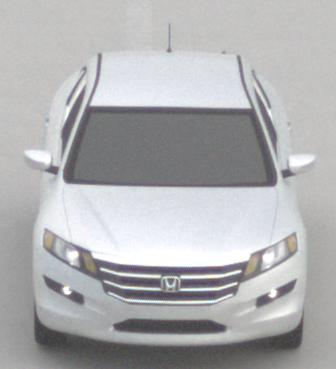
Make: Honda
Model: Crosstour
Detailed model: -
Model produced from: 2009
Model produced until: 2012
Doors: 4
Color: white
Road condition: dry road
Daytime: midday
Contrast: low contrast